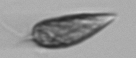
Label: Prorocentrum_triestinum